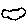
Label: cloud